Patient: sex M, age 42
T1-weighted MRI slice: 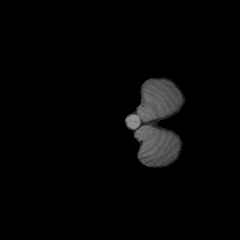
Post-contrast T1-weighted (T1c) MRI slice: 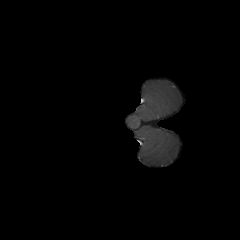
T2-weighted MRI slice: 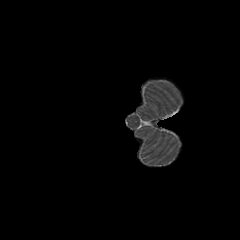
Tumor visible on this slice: no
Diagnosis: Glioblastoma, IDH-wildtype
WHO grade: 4